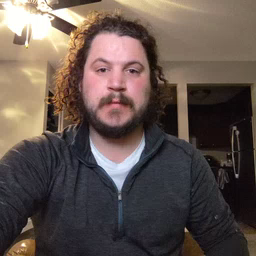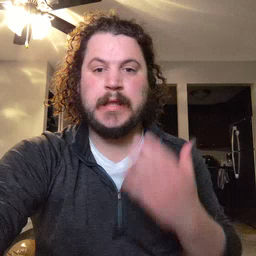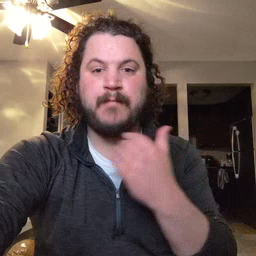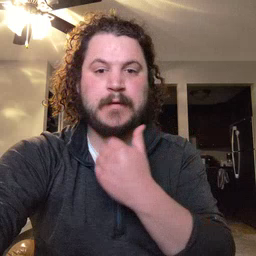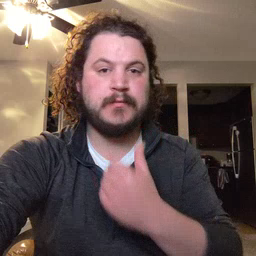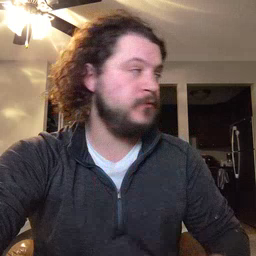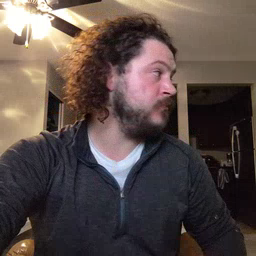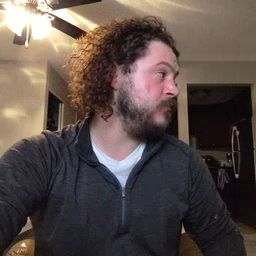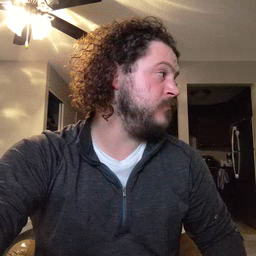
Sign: napkin